【题型】证明题　【知识点】平面几何　【难度】medium
已知：如图，直线 \(y = -\frac{3}{4}x + 3\) 交 \(x\) 轴于 \(O_1\)，交 \(y\) 轴于 \(O_2\)，\(\odot O_2\) 与 \(x\) 轴相切于 \(O\) 点，交直线 \(O_1O_2\) 于 \(P\) 点，以 \(O_1\) 为圆心，\(O_1P\) 为半径的圆交 \(x\) 轴于 \(A\)、\(B\) 两点，\(PB\) 交 \(\odot O_2\) 于点 \(F\)，\(\odot O_1\) 的弦 \(BE = BO\)，\(EF\) 的延长线交 \(AB\) 于 \(D\)，连接 \(PA\)、\(PO\)、\(PO_1\)。

\vspace{0.5em}
(1) 求证：\(\angle APO = \angle BPO\)；

\vspace{0.5em}
(2) 求证：\(EF\) 是 \(\odot O_2\) 的切线；

\vspace{0.5em}
(3) \(EO_1\) 的延长线交 \(\odot O_1\) 于 \(C\) 点，若 \(G\) 为 \(BC\) 上一动点，以 \(O_1G\) 为直径作 \(\odot O_3\) 交 \(O_1C\) 于点 \(M\)，交 \(O_1B\) 于 \(N\)。下列结论：\textcircled{1} \(O_1M \cdot O_1N\) 为定值；\textcircled{2} 线段 \(MN\) 的长度不变。只有一个是正确的，请你判断出正确的结论，并证明正确的结论，以及求出它的值。
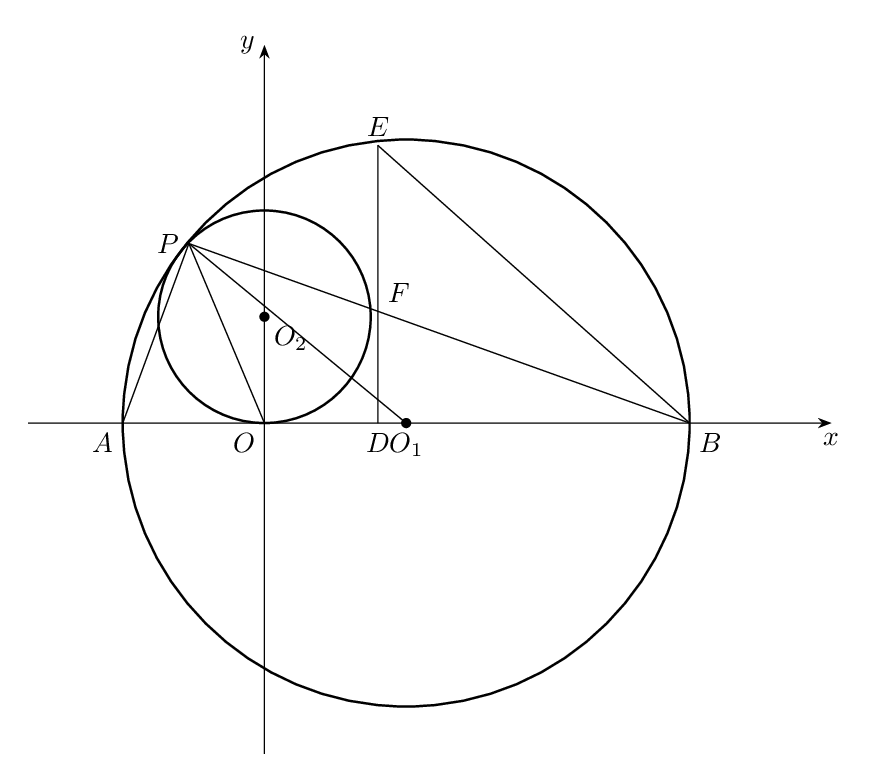
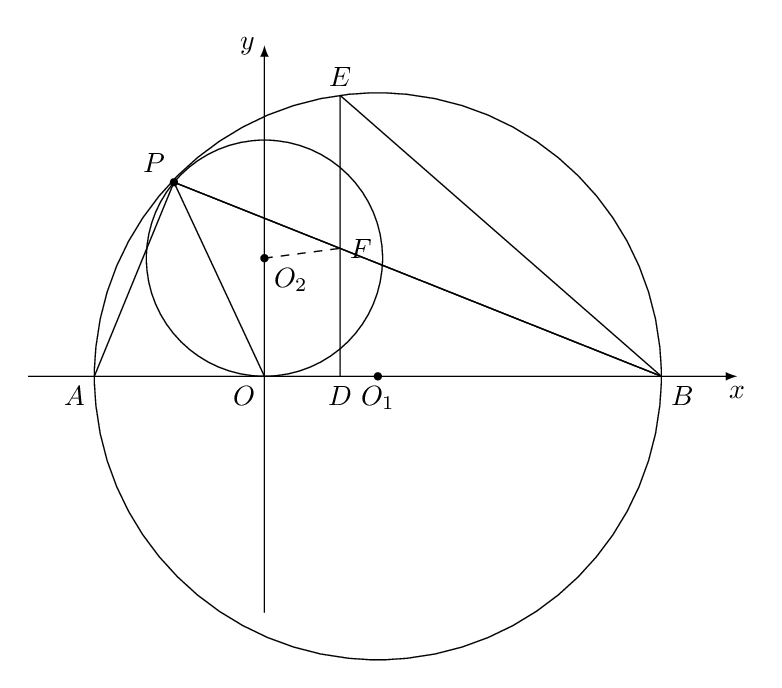
【解答】
\textbf{【详解】}

（1）解：连接 \(O_2F\)。

\(\because O_2P = O_2F\)，\(O_1P = O_1B\)，
\(\therefore \angle O_2PF = \angle O_2FP\)，\(\angle O_1PB = \angle O_1BP\)。

\(\therefore \angle O_2FP = \angle O_1BP\)。

\(\therefore O_2F \parallel O_1B\)。

\(\therefore \angle OO_2F = 90^\circ\)。

又 \(\angle OPB = \frac{1}{2}\angle OO_2F = 45^\circ\)。

又 \(\because AB\) 为直径，
\(\therefore \angle APB = 90^\circ\)。

\(\therefore \angle APO = \angle BPO = 45^\circ\)。

（2）解：延长 \(ED\) 交 \(\odot O_1\) 于点 \(H\)，连接 \(O_2F\)，\(OF\)，\(BH\)，\(PE\)。

由（1）知，\(\angle OO_2F = 90^\circ\)，\(\angle OPB = \frac{1}{2}\angle OO_2F = 45^\circ\)。

\(\because O_2O = O_2F\)，
\(\therefore \angle FOO_2 = \frac{1}{2}(180^\circ - \angle OO_2F) = 45^\circ\)。

\(\therefore \angle FOB = \angle O_1OB - \angle O_1OF = 45^\circ\)。

\(\therefore \angle OPB = \angle FOB\)。

\(\because \angle OBP = \angle FBO\)，
\(\therefore \triangle BOP \sim \triangle BFO\)。

\(\therefore \frac{BO}{BF} = \frac{BP}{BO}\)。

又 \(\because BE = BO\)，
\(\therefore \frac{BE}{BF} = \frac{BP}{BE}\)。

\(\because \angle PBE = \angle EBF\)，
\(\therefore \triangle PBE \sim \triangle EBF\)。

\(\therefore \angle BEF = \angle BPE\)。

\(\because \angle H = \angle BPE\)，
\(\therefore \angle H = \angle BEF\)。

\(\therefore BE = BH\)。

\(\therefore\) 由对称性知，\(AB \perp ED\)。

由（1）知 \(O_2F \parallel O_1B\)，
\(\therefore O_2F \perp DE\)。

\(\therefore EF\) 为 \(\odot O_2\) 的切线。

（3）解：\(MN\) 的长度不变。

证明：过 \(N\) 作 \(\odot O_3\) 的直径 \(NK\)，连接 \(MK\)，\(O_2F\)。

则 \(\angle K = \angle MO_1N = \angle EO_1D\)，\(\angle NMK = \angle EDO_1 = 90^\circ\)。

又 \(\because NK = O_1G = O_1E\)，
\(\therefore \triangle NKM \cong \triangle EQD\)（AAS）。

\(\therefore MN = ED\)。

对 \(y = -\frac{3}{4}x + 3\)，
令 \(y = 0\)，
则 \(-\frac{3}{4}x + 3 = 0\)，
解得 \(x = 4\)；
令 \(x = 0\)，
则 \(y = 3\)。

\(\therefore O_1(4,0)\)，\(O_2(0,3)\)。

\(\therefore OO_1 = 4\)，\(OO_2 = 3\)。

\(\therefore O_1O_2 = \sqrt{OO_1^2 + OO_2^2} = 5\)。

\(\therefore O_1E = O_1P = O_1O_2 + O_2P = 8\)。

\(\because EF\) 与 \(\odot O_2\) 相切，
\(\therefore O_2F \perp ED\)。

\(\therefore \angle O_2FD = 90^\circ\)。

\(\because \angle OO_2F = \angle O_2OD = 90^\circ\)，
\(\therefore\) 四边形 \(OO_2FD\) 为矩形。

\(\therefore O_2F = OD = 3\)。

\(\therefore O_1D = OO_1 - OD = 1\)。

\(\therefore ED = \sqrt{O_1E^2 - O_1D^2} = 3\sqrt{7}\)。

故 \(MN\) 的长度不会发生变化，其长度为 \(3\sqrt{7}\)。
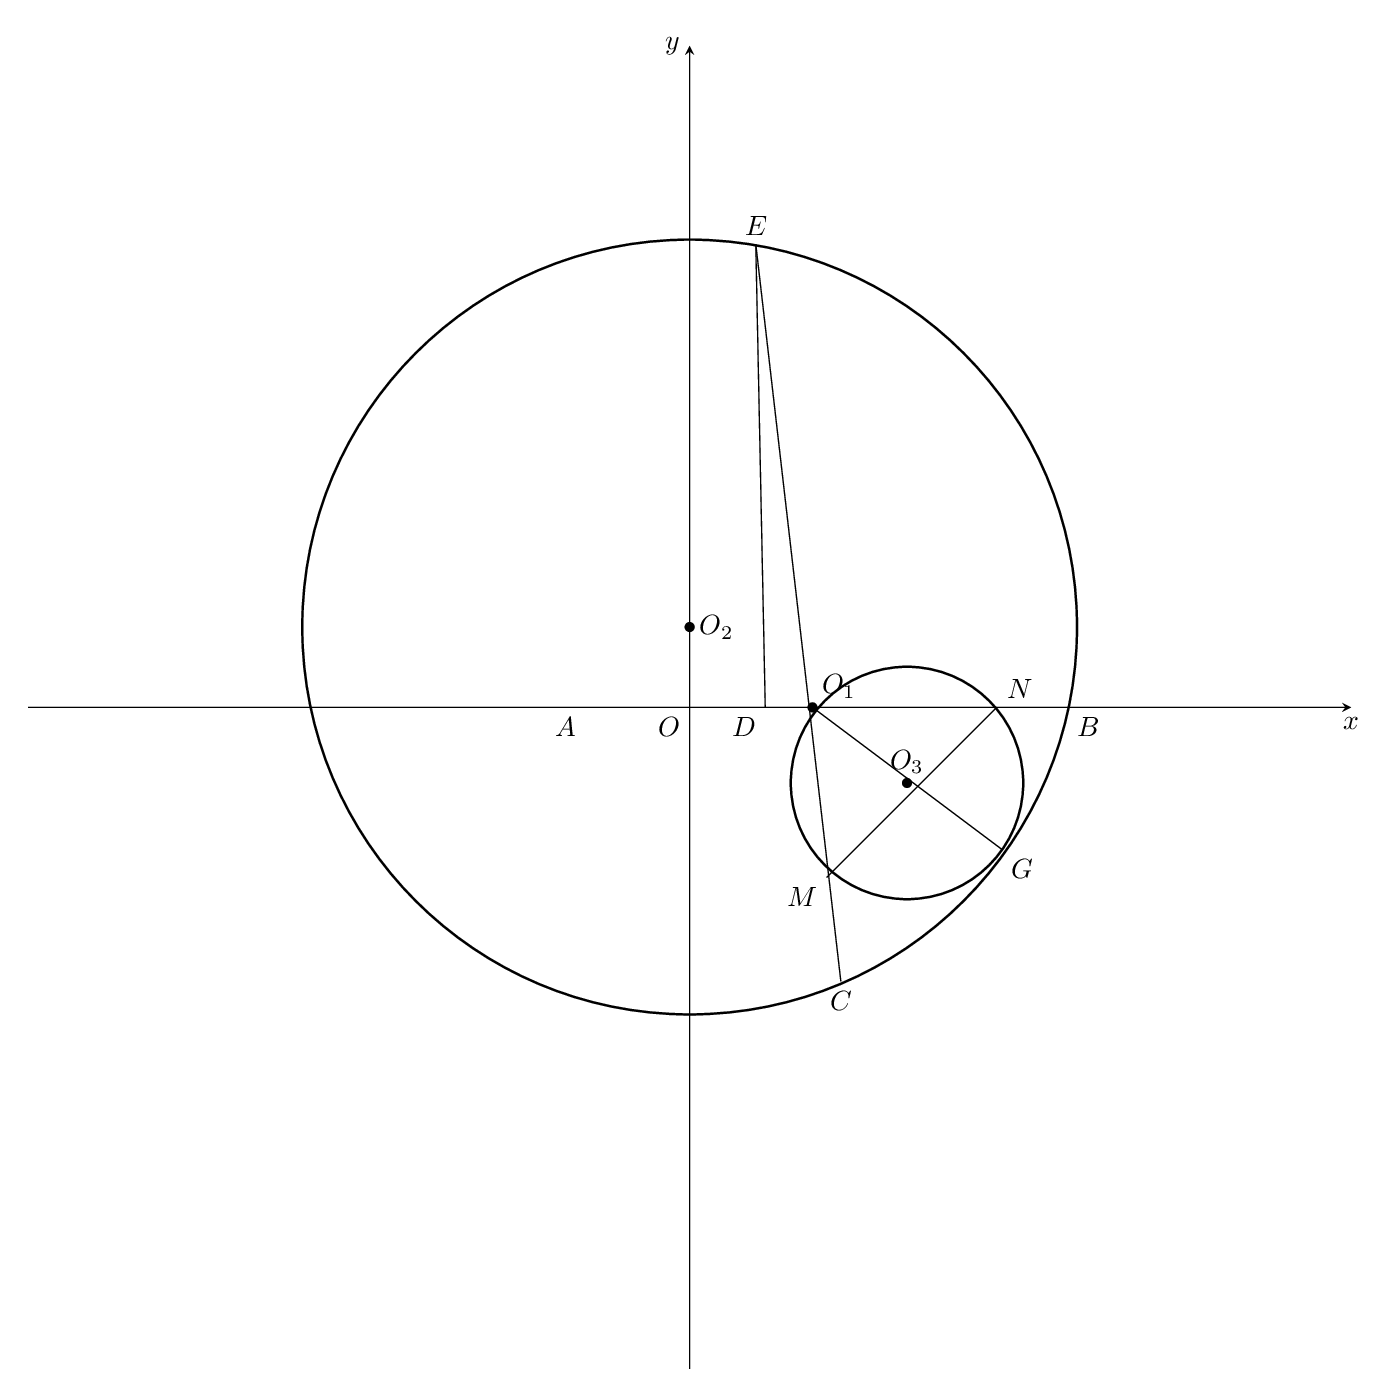
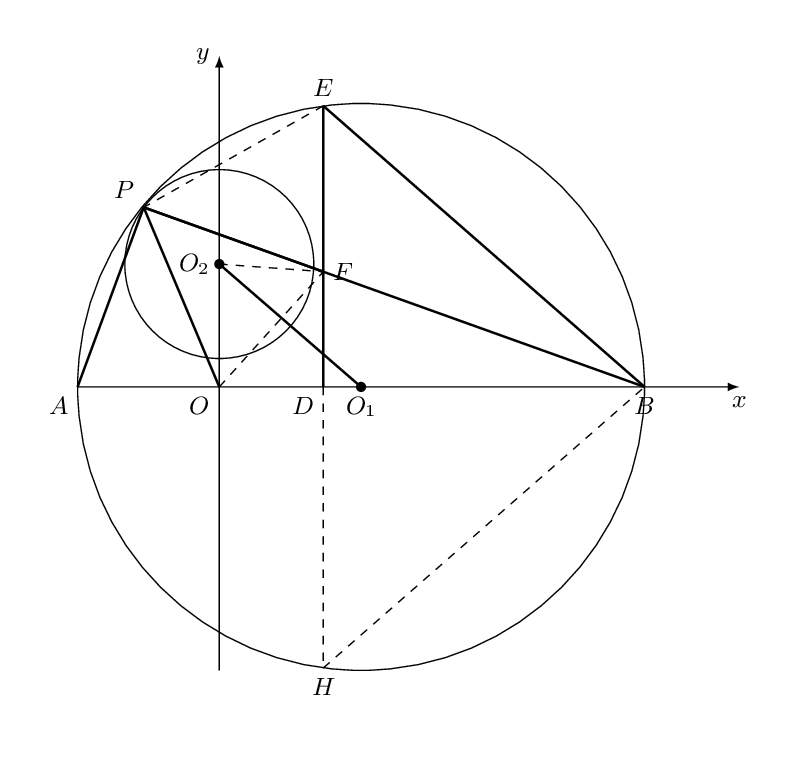
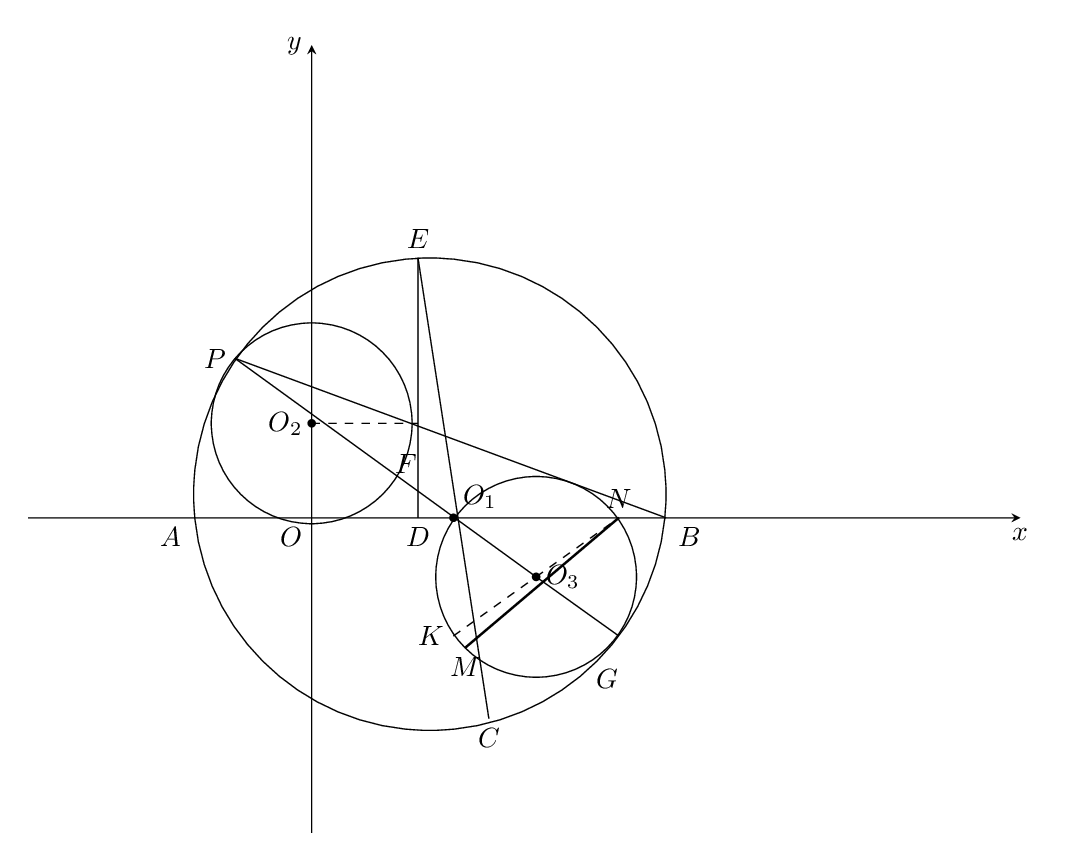